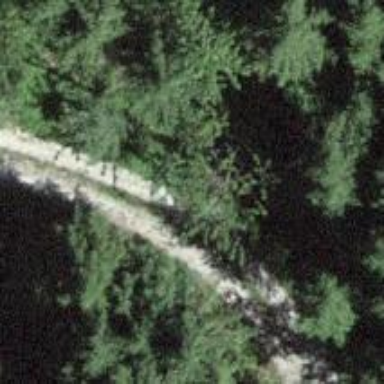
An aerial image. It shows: Unpaved track with grade2 surface.